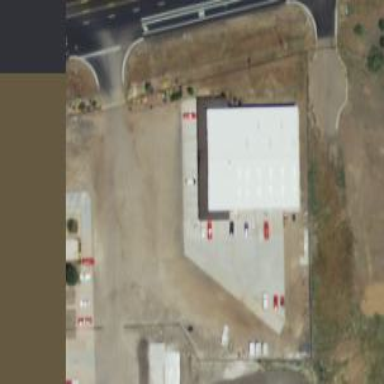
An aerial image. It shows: Parking area with unpaved surface.